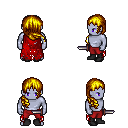
a pixel art fantasy rpg character, male body template, dark elf, purple skin, red tattered cape, red pants, blonde right-swept hairstyle, black shoes, dagger, four views (front, back, left, right), 2x2 character sprite sheet, small pixel art, hard edges, no anti-aliasing